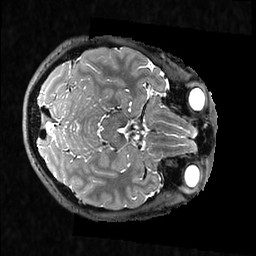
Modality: T2w
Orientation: axial
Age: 27
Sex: male
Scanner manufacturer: ge
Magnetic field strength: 3 T
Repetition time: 3.202 s
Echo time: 0.06629 s